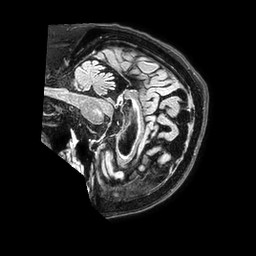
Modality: FLAIR
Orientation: sagittal
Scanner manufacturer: philips
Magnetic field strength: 3 T
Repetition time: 4.8 s
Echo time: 0.34 s